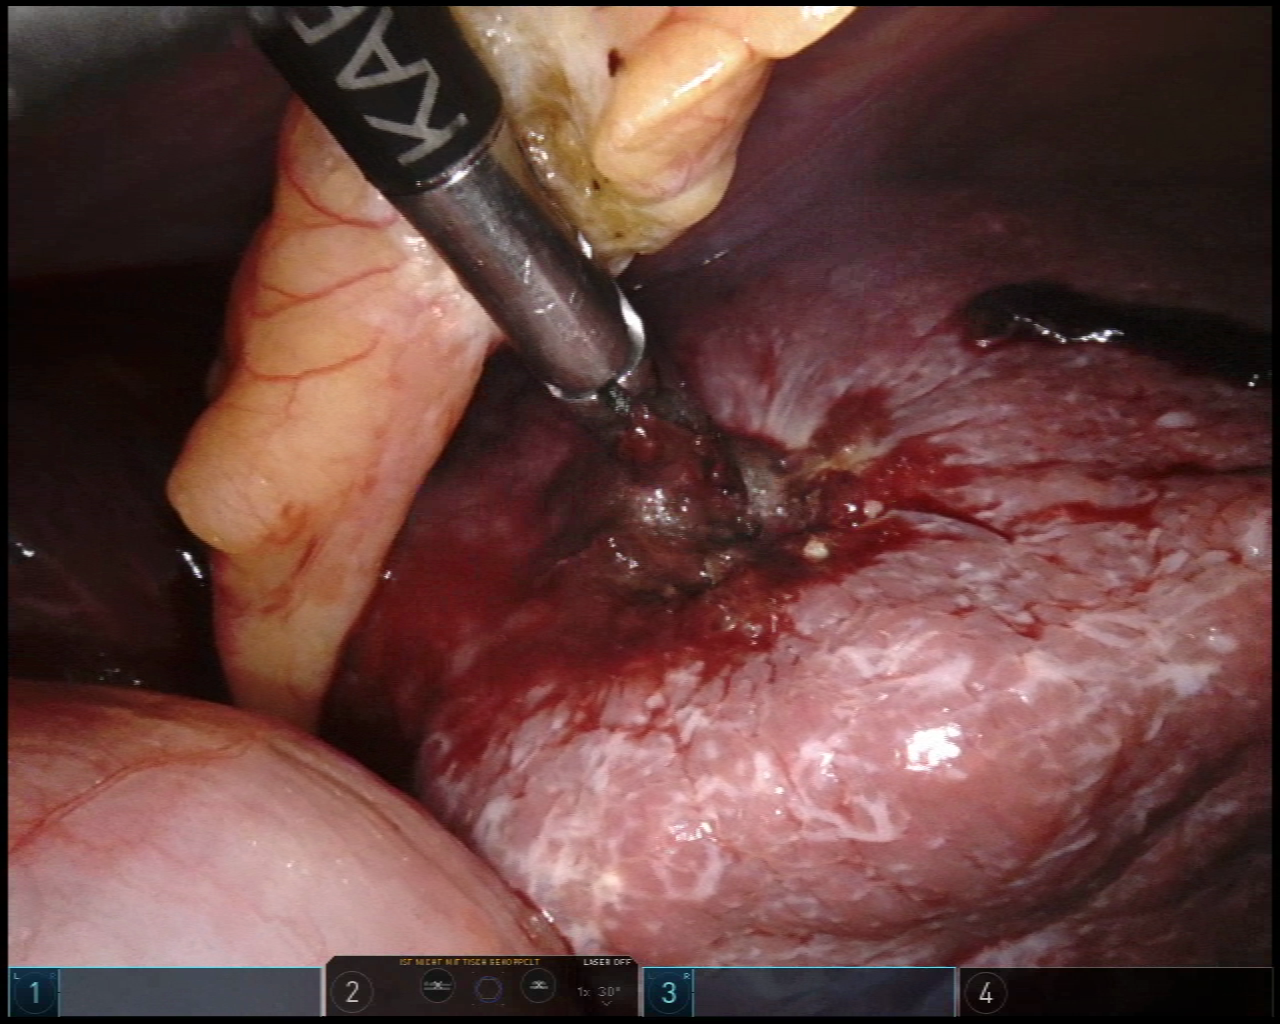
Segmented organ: liver
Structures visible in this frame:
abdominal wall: yes
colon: yes
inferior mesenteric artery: no
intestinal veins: no
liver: yes
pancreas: no
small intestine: no
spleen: no
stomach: no
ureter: no
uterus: no
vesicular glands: no